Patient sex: M
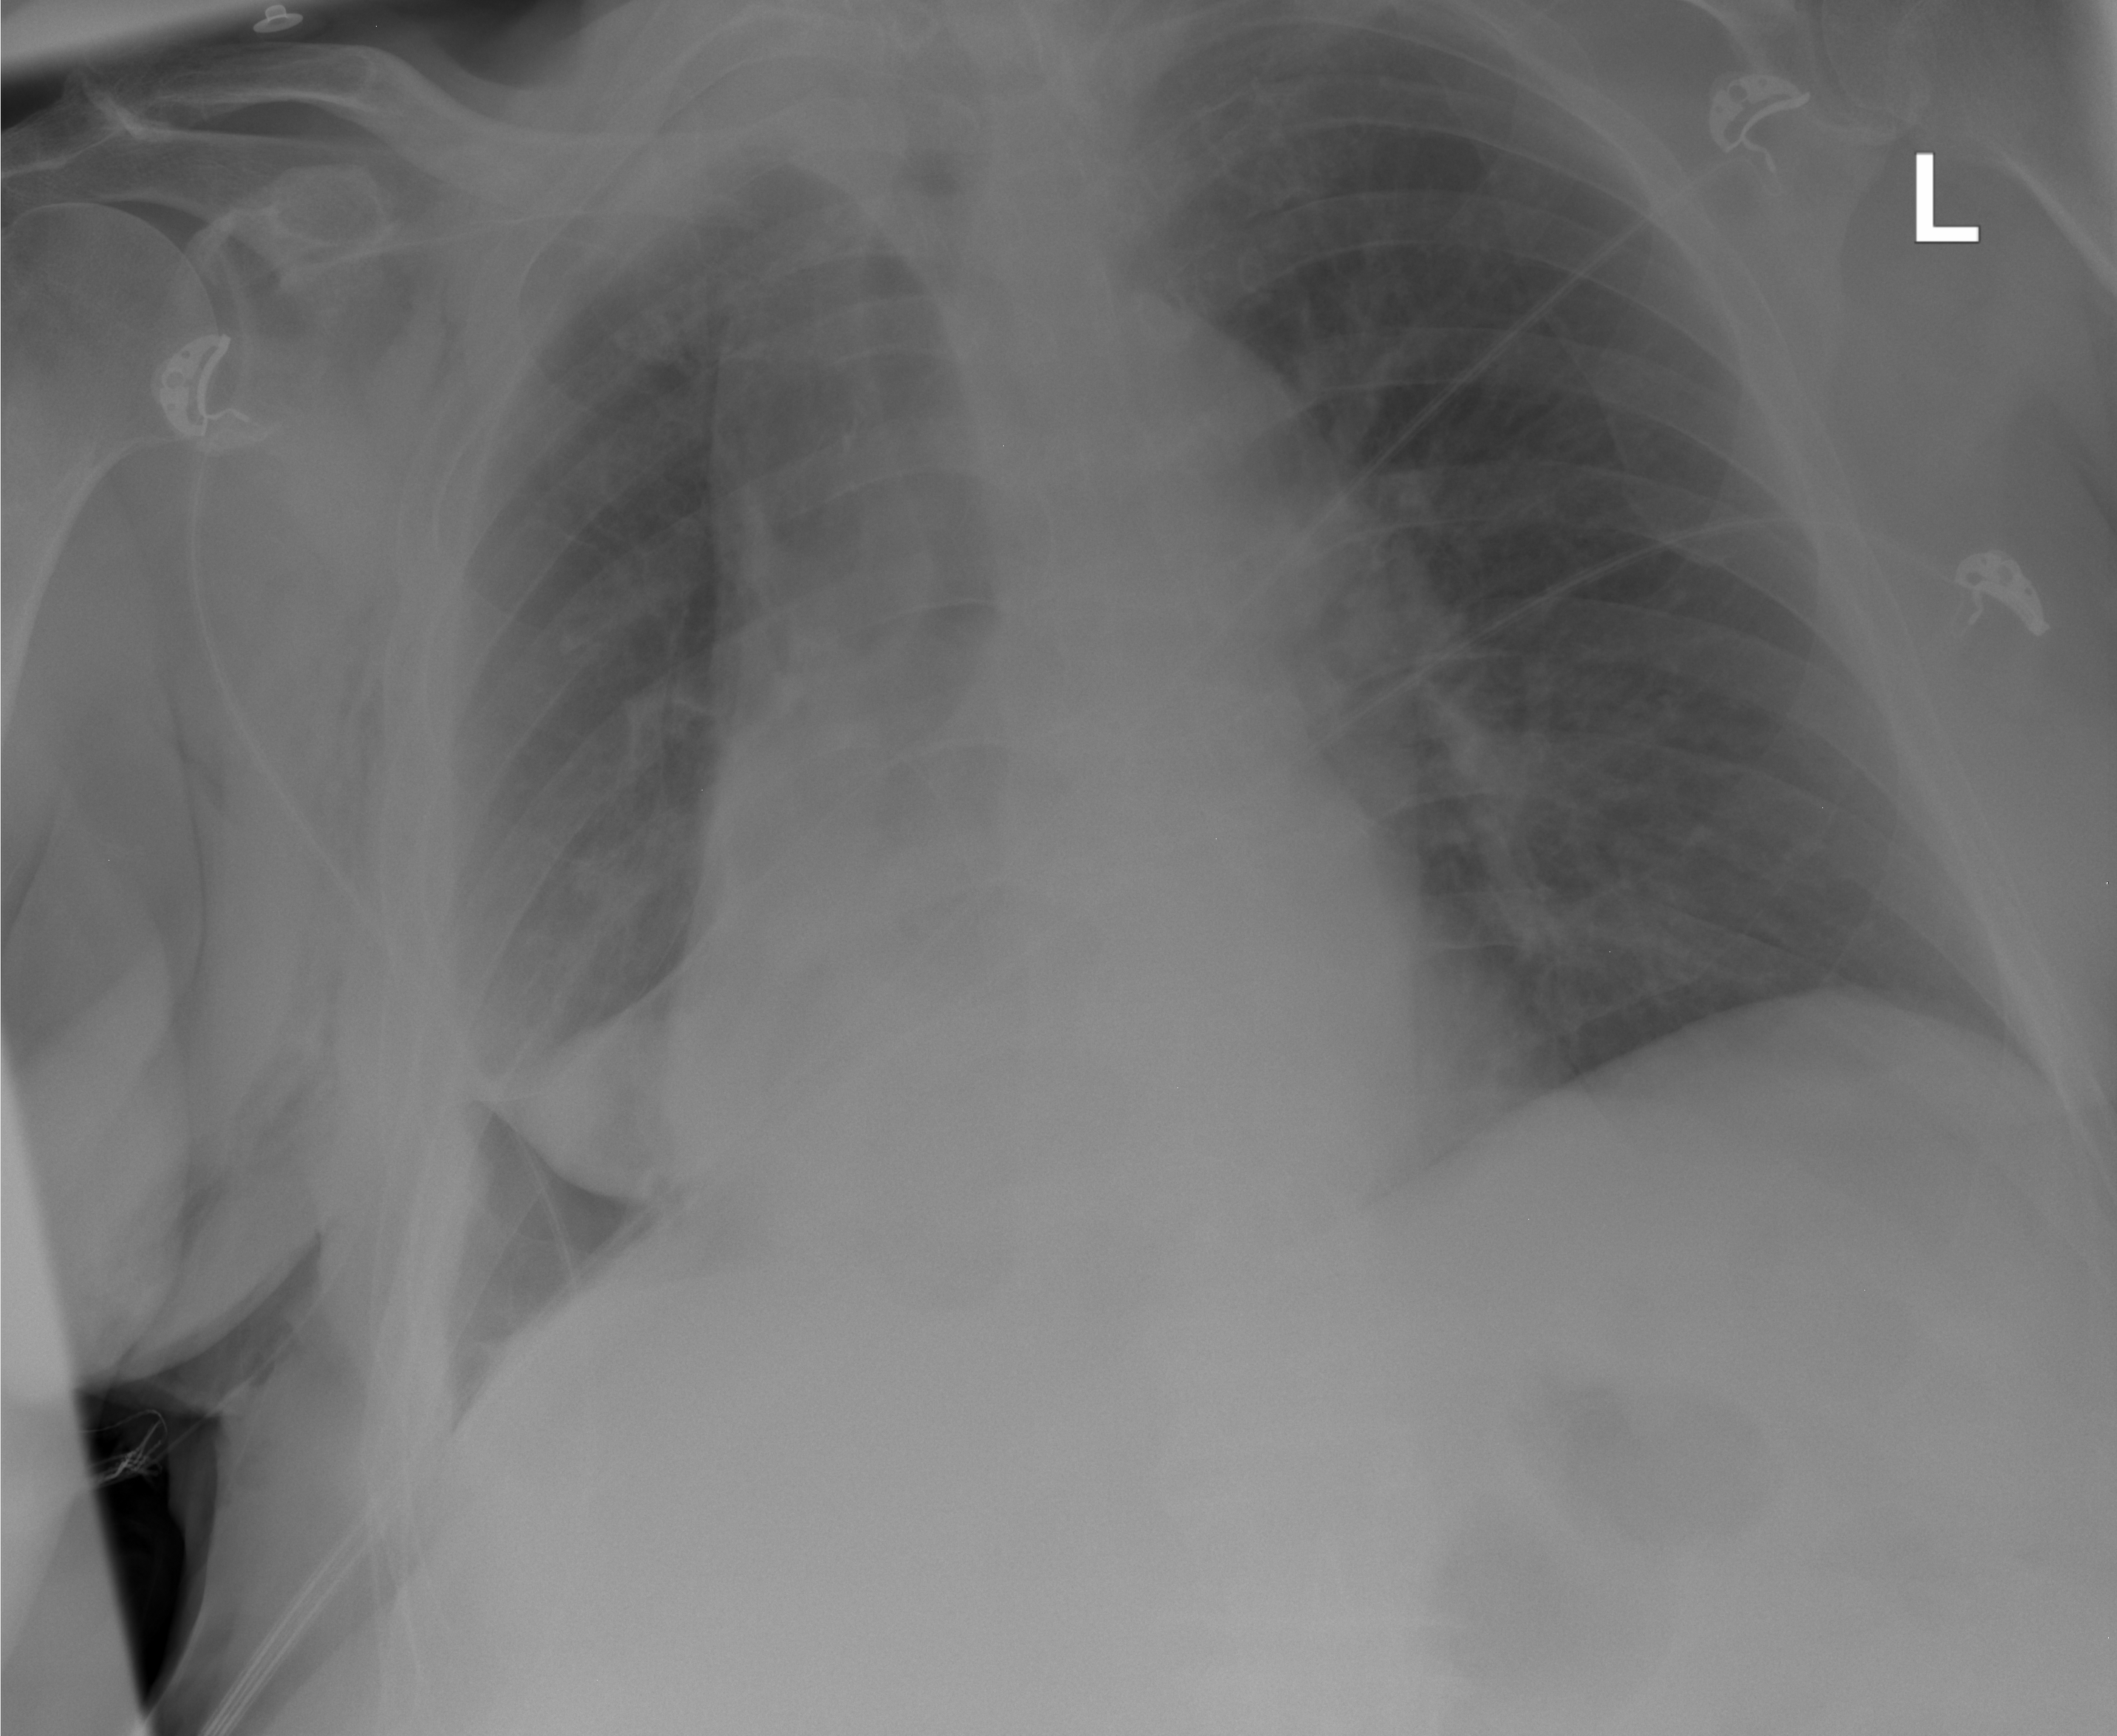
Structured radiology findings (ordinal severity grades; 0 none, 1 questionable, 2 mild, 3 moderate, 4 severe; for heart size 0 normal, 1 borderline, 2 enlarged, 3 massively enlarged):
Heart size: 0
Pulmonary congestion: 0
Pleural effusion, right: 2
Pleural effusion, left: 0
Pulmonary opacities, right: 0
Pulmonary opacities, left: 0
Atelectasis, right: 2
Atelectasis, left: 0